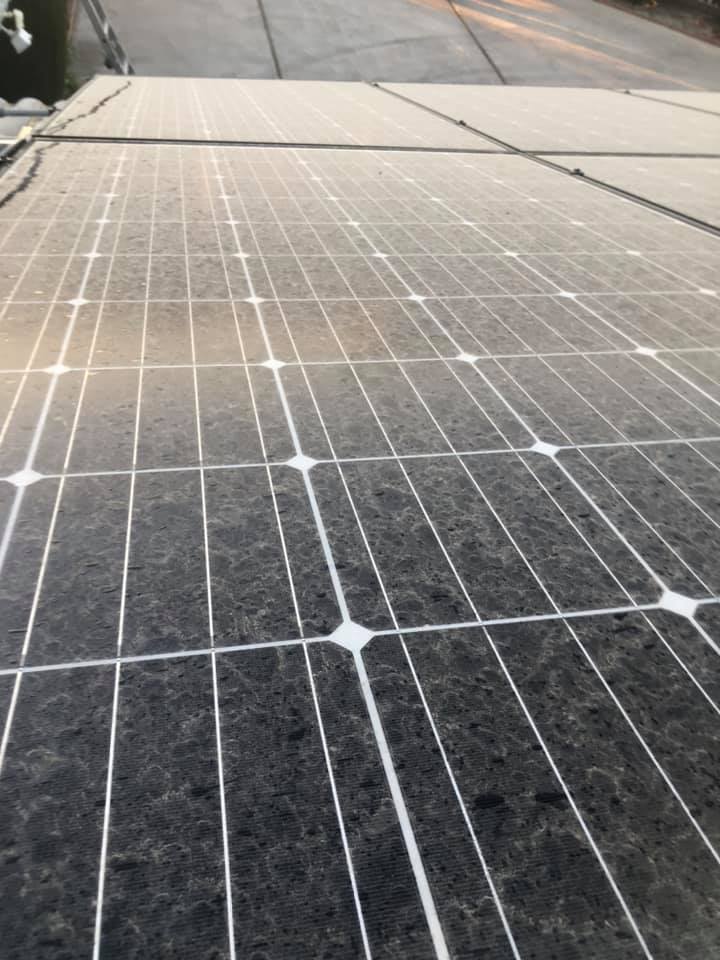
Label: Dusty